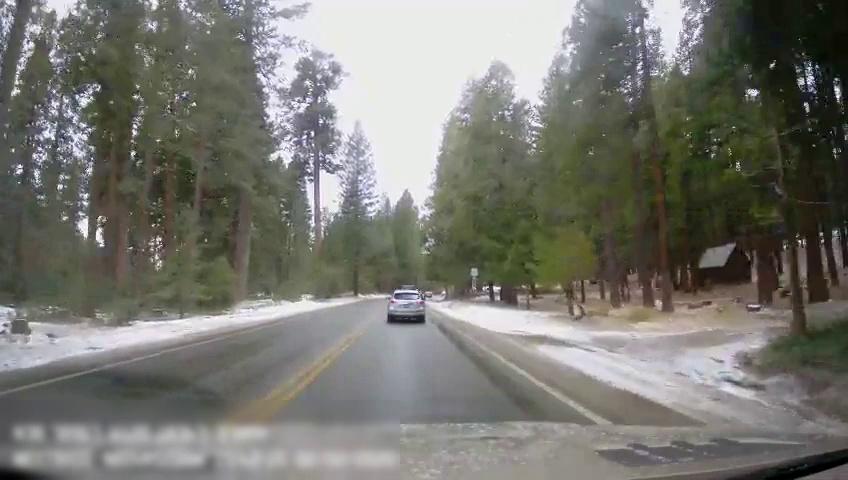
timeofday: Day
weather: Cloudy
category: Drivable Space
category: Vehicles | Car
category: Lanes | Current Lane
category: Lanes | Current Lane
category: Lanes | Opposite Lane
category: Lanes | Opposite Lane